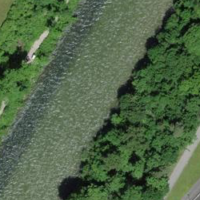
EUNIS habitat code: 15
Species observed at this site:
Mercurialis perennis